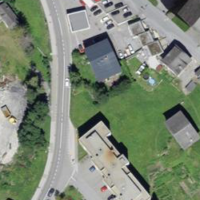
EUNIS habitat code: 54
Species observed at this site:
Sambucus racemosa
Astrantia major
Bistorta officinalis